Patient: sex M, age 52
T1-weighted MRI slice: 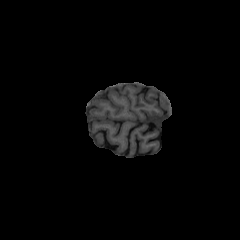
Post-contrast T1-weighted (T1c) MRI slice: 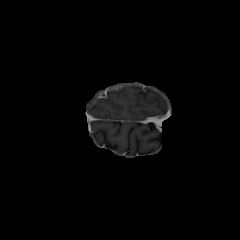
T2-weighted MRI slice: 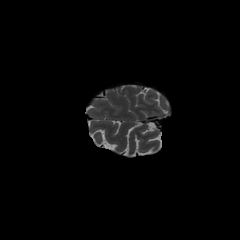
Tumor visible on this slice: no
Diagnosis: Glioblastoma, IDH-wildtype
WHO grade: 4